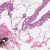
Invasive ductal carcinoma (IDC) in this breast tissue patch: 0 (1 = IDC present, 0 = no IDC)